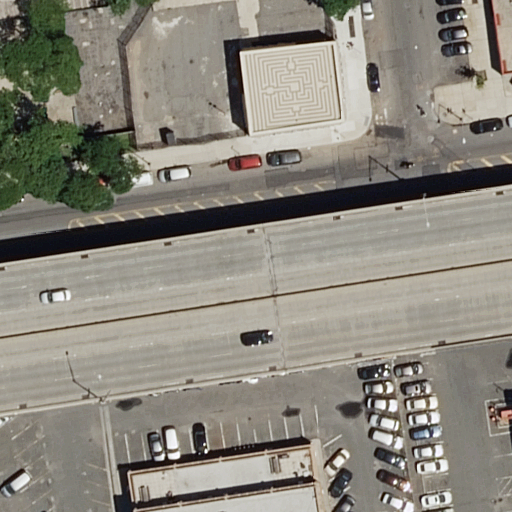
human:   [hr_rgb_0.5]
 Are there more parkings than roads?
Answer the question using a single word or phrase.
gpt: no

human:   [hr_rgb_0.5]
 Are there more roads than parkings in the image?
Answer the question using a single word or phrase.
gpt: yes

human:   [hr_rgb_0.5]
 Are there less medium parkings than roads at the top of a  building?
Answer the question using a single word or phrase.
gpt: yes

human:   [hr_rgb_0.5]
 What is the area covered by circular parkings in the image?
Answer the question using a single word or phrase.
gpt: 0m2

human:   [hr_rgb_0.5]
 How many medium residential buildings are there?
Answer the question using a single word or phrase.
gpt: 1

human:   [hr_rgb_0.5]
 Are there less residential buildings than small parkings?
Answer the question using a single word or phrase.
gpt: no

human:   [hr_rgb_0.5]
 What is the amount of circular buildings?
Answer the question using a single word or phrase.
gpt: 0

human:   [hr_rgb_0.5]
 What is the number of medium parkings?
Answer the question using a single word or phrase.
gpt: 0

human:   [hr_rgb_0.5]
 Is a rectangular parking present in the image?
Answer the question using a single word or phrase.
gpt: yes

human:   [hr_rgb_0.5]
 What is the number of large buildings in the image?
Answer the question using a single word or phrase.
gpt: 2

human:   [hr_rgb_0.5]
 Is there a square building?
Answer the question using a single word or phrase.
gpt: no

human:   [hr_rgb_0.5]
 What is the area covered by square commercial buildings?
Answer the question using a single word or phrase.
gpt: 0m2

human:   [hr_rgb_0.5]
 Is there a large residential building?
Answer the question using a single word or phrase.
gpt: yes

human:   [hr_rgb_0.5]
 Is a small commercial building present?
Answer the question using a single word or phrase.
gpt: no

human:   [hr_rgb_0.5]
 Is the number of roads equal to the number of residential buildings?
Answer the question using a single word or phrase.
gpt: no

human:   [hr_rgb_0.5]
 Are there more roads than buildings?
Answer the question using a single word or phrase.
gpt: yes

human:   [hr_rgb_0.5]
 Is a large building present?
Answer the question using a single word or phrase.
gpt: yes

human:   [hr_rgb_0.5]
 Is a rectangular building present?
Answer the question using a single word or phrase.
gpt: yes

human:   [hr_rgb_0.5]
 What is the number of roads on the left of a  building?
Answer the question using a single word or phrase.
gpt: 10

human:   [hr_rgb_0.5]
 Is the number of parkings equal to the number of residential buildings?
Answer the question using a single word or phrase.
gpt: no

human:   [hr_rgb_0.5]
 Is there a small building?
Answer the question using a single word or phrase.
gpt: no

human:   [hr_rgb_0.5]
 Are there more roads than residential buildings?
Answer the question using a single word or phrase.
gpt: yes

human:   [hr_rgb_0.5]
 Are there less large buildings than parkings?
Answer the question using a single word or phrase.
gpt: no

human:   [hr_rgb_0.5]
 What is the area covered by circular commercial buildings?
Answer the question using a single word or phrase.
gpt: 0m2

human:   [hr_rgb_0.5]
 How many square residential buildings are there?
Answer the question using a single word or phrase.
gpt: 0

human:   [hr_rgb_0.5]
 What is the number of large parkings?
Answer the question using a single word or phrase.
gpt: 0

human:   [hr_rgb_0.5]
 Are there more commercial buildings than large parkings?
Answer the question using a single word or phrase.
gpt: no

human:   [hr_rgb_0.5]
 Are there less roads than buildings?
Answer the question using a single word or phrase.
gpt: no

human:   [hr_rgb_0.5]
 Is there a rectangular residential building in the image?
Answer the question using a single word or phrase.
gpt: yes

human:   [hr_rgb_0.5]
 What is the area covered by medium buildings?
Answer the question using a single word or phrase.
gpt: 286m2

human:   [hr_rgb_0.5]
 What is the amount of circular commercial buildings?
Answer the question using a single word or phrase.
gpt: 0

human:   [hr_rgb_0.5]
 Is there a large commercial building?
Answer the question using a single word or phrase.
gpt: no

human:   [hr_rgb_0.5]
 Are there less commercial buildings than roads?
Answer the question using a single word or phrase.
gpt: yes

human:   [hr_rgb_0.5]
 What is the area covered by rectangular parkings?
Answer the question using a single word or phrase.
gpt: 2m2

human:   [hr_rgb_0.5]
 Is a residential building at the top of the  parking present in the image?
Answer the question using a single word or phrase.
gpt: no

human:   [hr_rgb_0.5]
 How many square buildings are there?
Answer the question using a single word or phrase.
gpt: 0